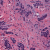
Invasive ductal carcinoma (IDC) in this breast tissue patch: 1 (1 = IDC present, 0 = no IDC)